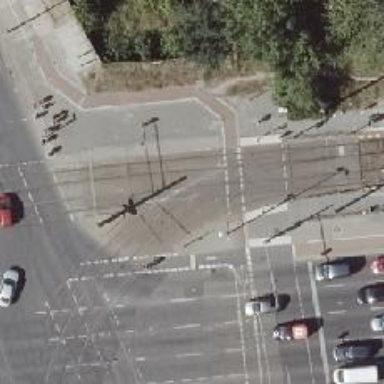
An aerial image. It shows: Railway crossing.